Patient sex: M
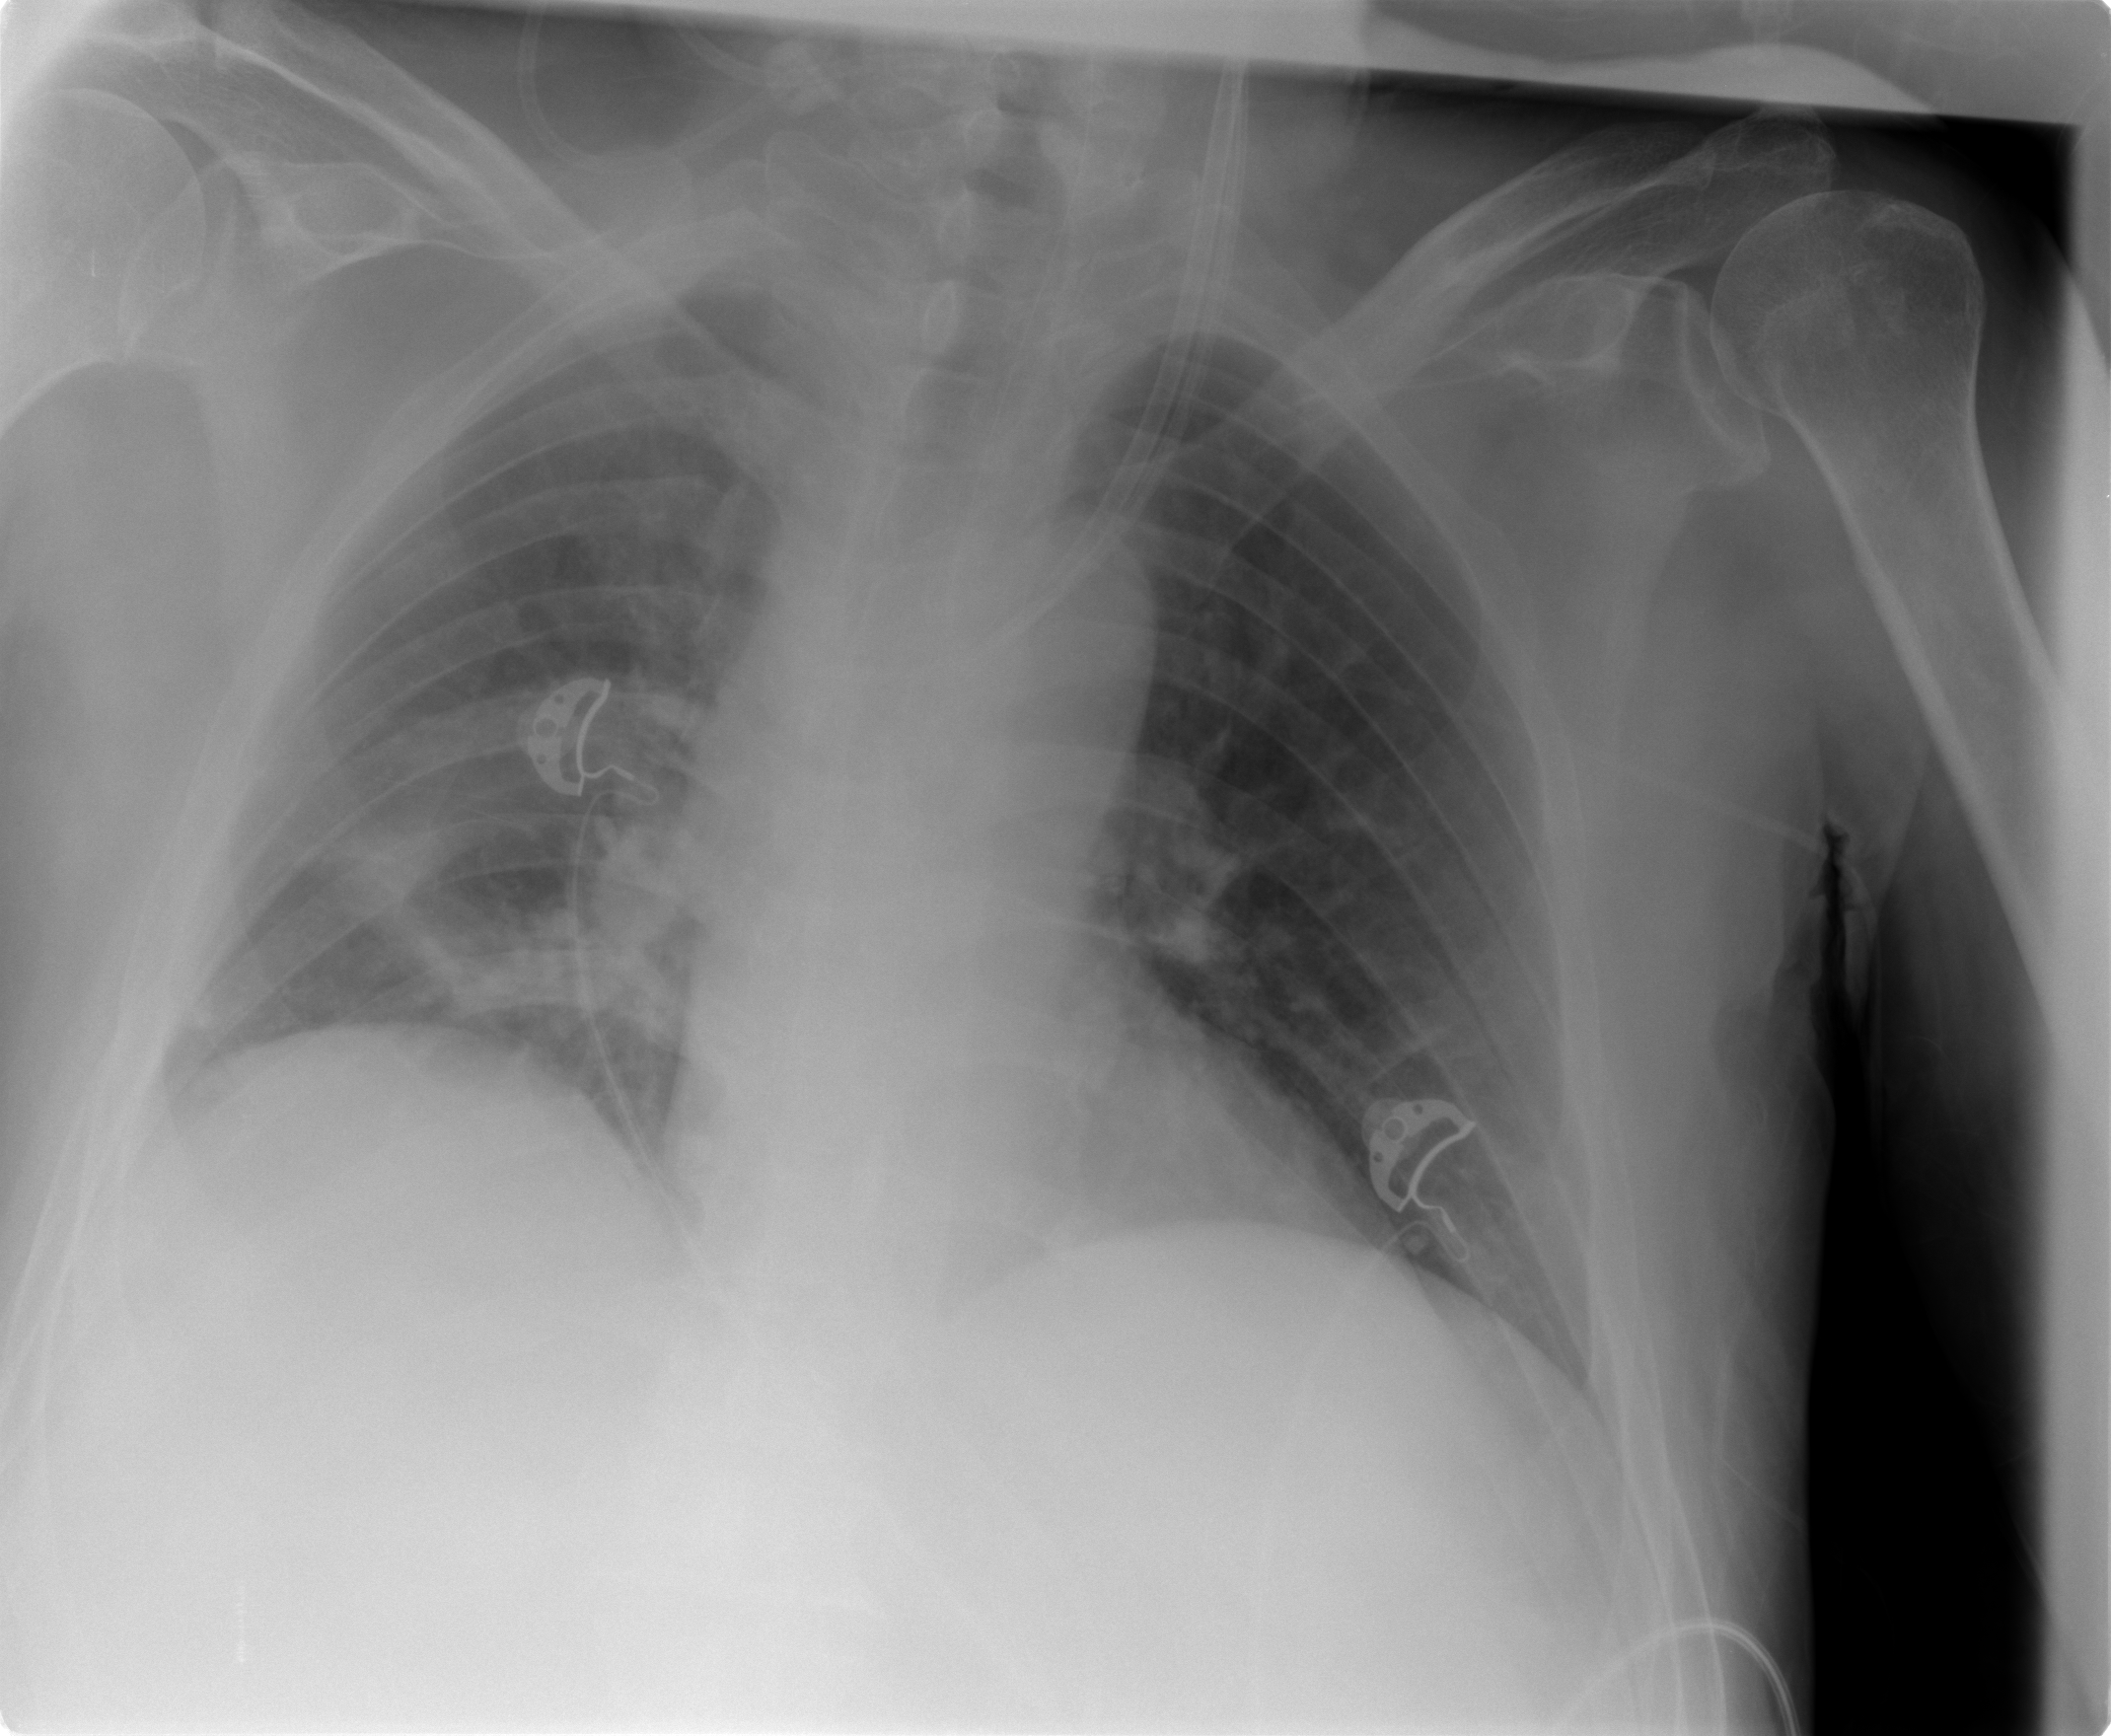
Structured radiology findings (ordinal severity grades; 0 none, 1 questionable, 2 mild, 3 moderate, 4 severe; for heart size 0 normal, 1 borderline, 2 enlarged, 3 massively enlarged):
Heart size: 0
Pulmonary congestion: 1
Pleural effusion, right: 1
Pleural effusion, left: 0
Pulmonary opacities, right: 2
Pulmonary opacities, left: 0
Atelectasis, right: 2
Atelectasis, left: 0